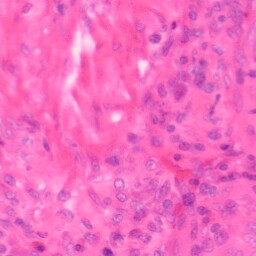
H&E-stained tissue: Colon